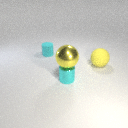
small cyan metal cylinder in front of small cyan rubber cylinder